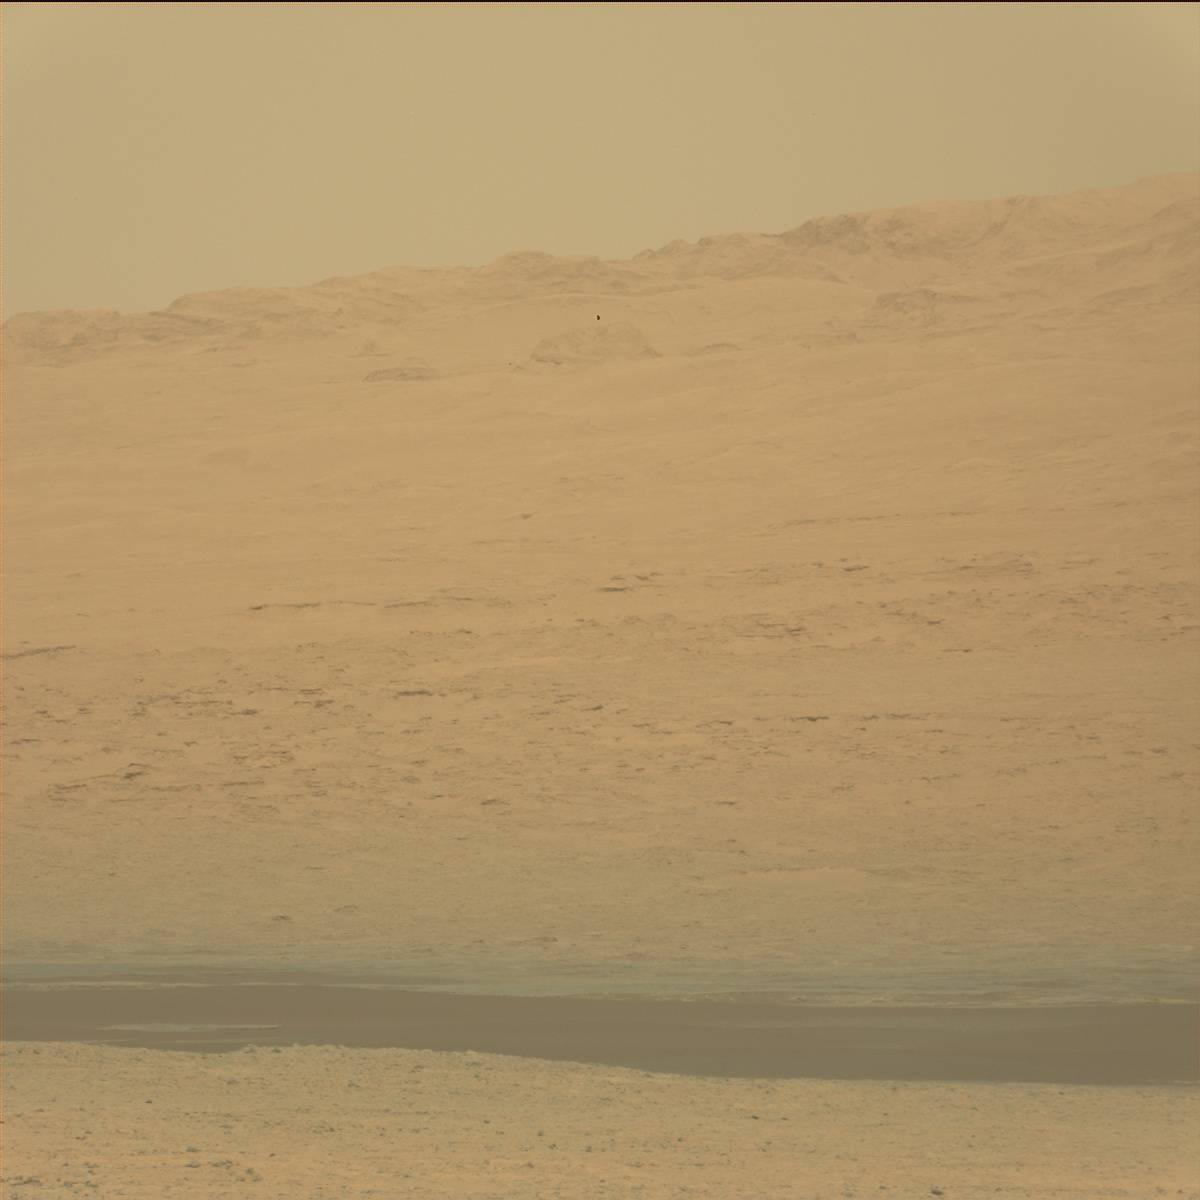
Terrain classes present: Ridge, Sand / Soil, Sky